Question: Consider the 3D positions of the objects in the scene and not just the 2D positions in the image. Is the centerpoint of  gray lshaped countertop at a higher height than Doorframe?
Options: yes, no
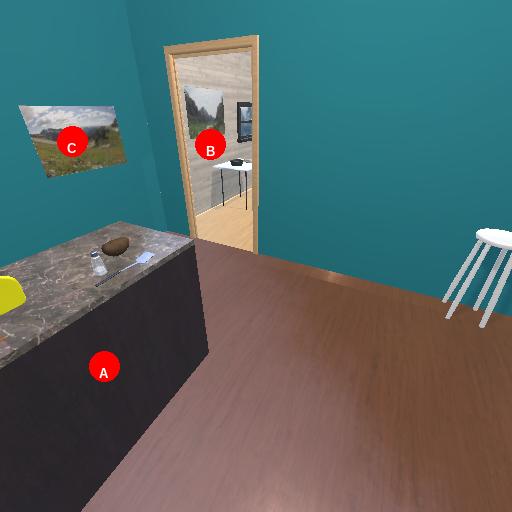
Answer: yes